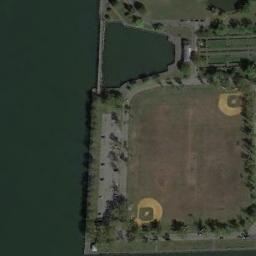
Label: baseball_diamond